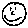
Label: smiley face